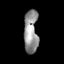
Tissue: skin
Cell type: Epithelial cells
Senescence score: 0.2863
Nuclear area (px): 593
Mean DAPI intensity: 147.467